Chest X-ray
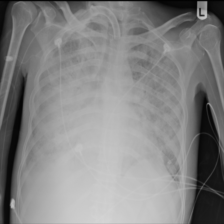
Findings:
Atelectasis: negative
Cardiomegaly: negative
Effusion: negative
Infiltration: negative
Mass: negative
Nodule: negative
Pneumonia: negative
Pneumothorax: negative
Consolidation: positive
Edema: negative
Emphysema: negative
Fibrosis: negative
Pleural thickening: negative
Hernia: negative